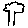
Label: tree